Question: I have an app, and I'd like to add a share button to it. Once the button is clicked, I'd like it to open the following window:

Then the user will choose where to share it and it will display the following default message:
"Just found this great app! Find it here: <URL>
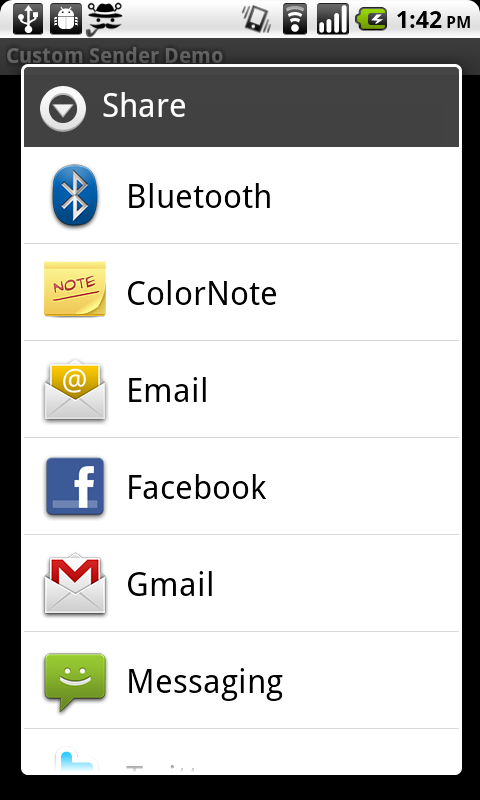
Answer: # Solution 1: Launch ACTION_SEND Intent
When launching a SEND intent, you should usually wrap it in a chooser (through <URL>, which will give the proper interface for the user to pick how to send your data and allow you to specify a prompt indicating what they are doing.
'''
Intent intent = new Intent();
intent.setAction(Intent.ACTION_SEND);
# change the type of data you need to share,
# for image use "image/*"
intent.setType("text/plain");
intent.putExtra(Intent.EXTRA_TEXT, URL_TO_SHARE);
startActivity(Intent.createChooser(intent, "Share"));
'''
# Solution 2: Use ShareActionProvider
If you are just looking to add a Share button in Overflow Menu, also have a look at <URL>.
'''
public boolean onCreateOptionsMenu(Menu menu) {
getMenuInflater().inflate(R.menu.share, menu);
MenuItem item = menu.findItem(R.id.share_item);
actionProvider = (ShareActionProvider) item.getActionProvider();
// Create the share Intent
String shareText = URL_TO_SHARE;
Intent shareIntent = ShareCompat.IntentBuilder.from(this)
.setType("text/plain").setText(shareText).getIntent();
actionProvider.setShareIntent(shareIntent);
return true;
}
'''
Hope this helps. :)